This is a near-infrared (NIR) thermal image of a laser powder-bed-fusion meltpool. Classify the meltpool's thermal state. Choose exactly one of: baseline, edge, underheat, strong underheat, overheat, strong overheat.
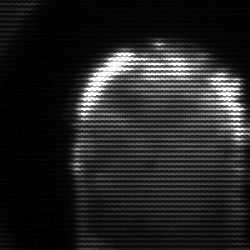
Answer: baseline